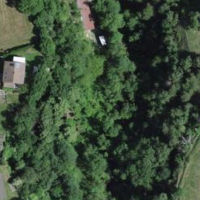
EUNIS habitat code: 55
Species observed at this site:
Sedum album